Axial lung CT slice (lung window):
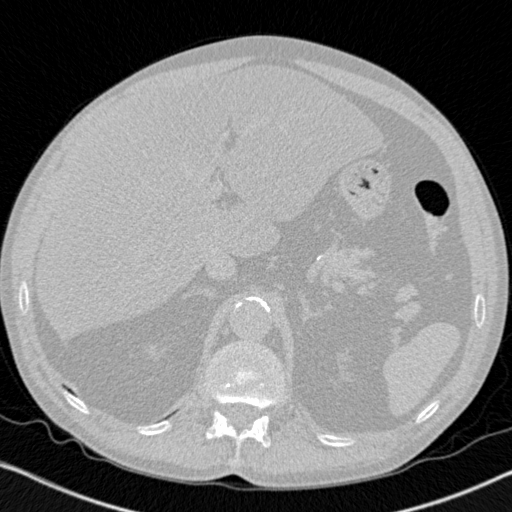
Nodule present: no